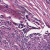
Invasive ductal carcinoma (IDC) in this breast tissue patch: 0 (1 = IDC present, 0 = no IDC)